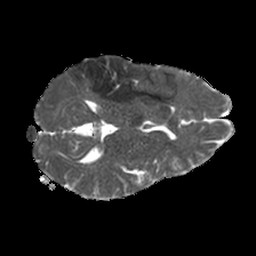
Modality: ADC
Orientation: axial
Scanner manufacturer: philips
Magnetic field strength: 1.5 T
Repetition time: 3.4 s
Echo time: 0.06899 s